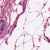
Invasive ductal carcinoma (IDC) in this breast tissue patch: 0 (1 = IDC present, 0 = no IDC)